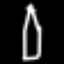
Label: pencil